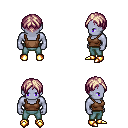
a pixel art fantasy rpg character, male body template, dark elf, purple skin, brown pirate shirt, teal pants, white blonde parted hairstyle, gold boots, four views (front, back, left, right), 2x2 character sprite sheet, small pixel art, hard edges, no anti-aliasing